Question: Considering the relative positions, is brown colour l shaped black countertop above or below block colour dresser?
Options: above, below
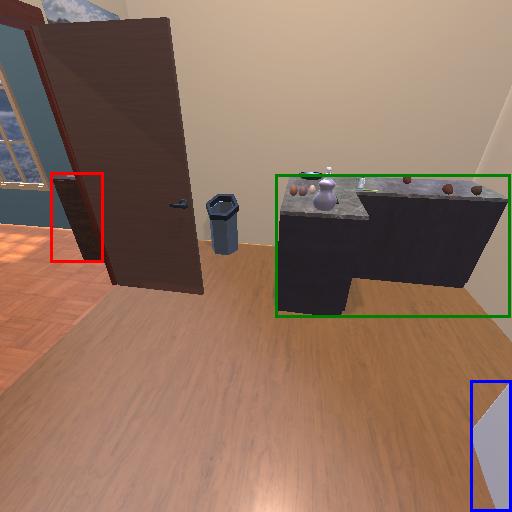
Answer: above